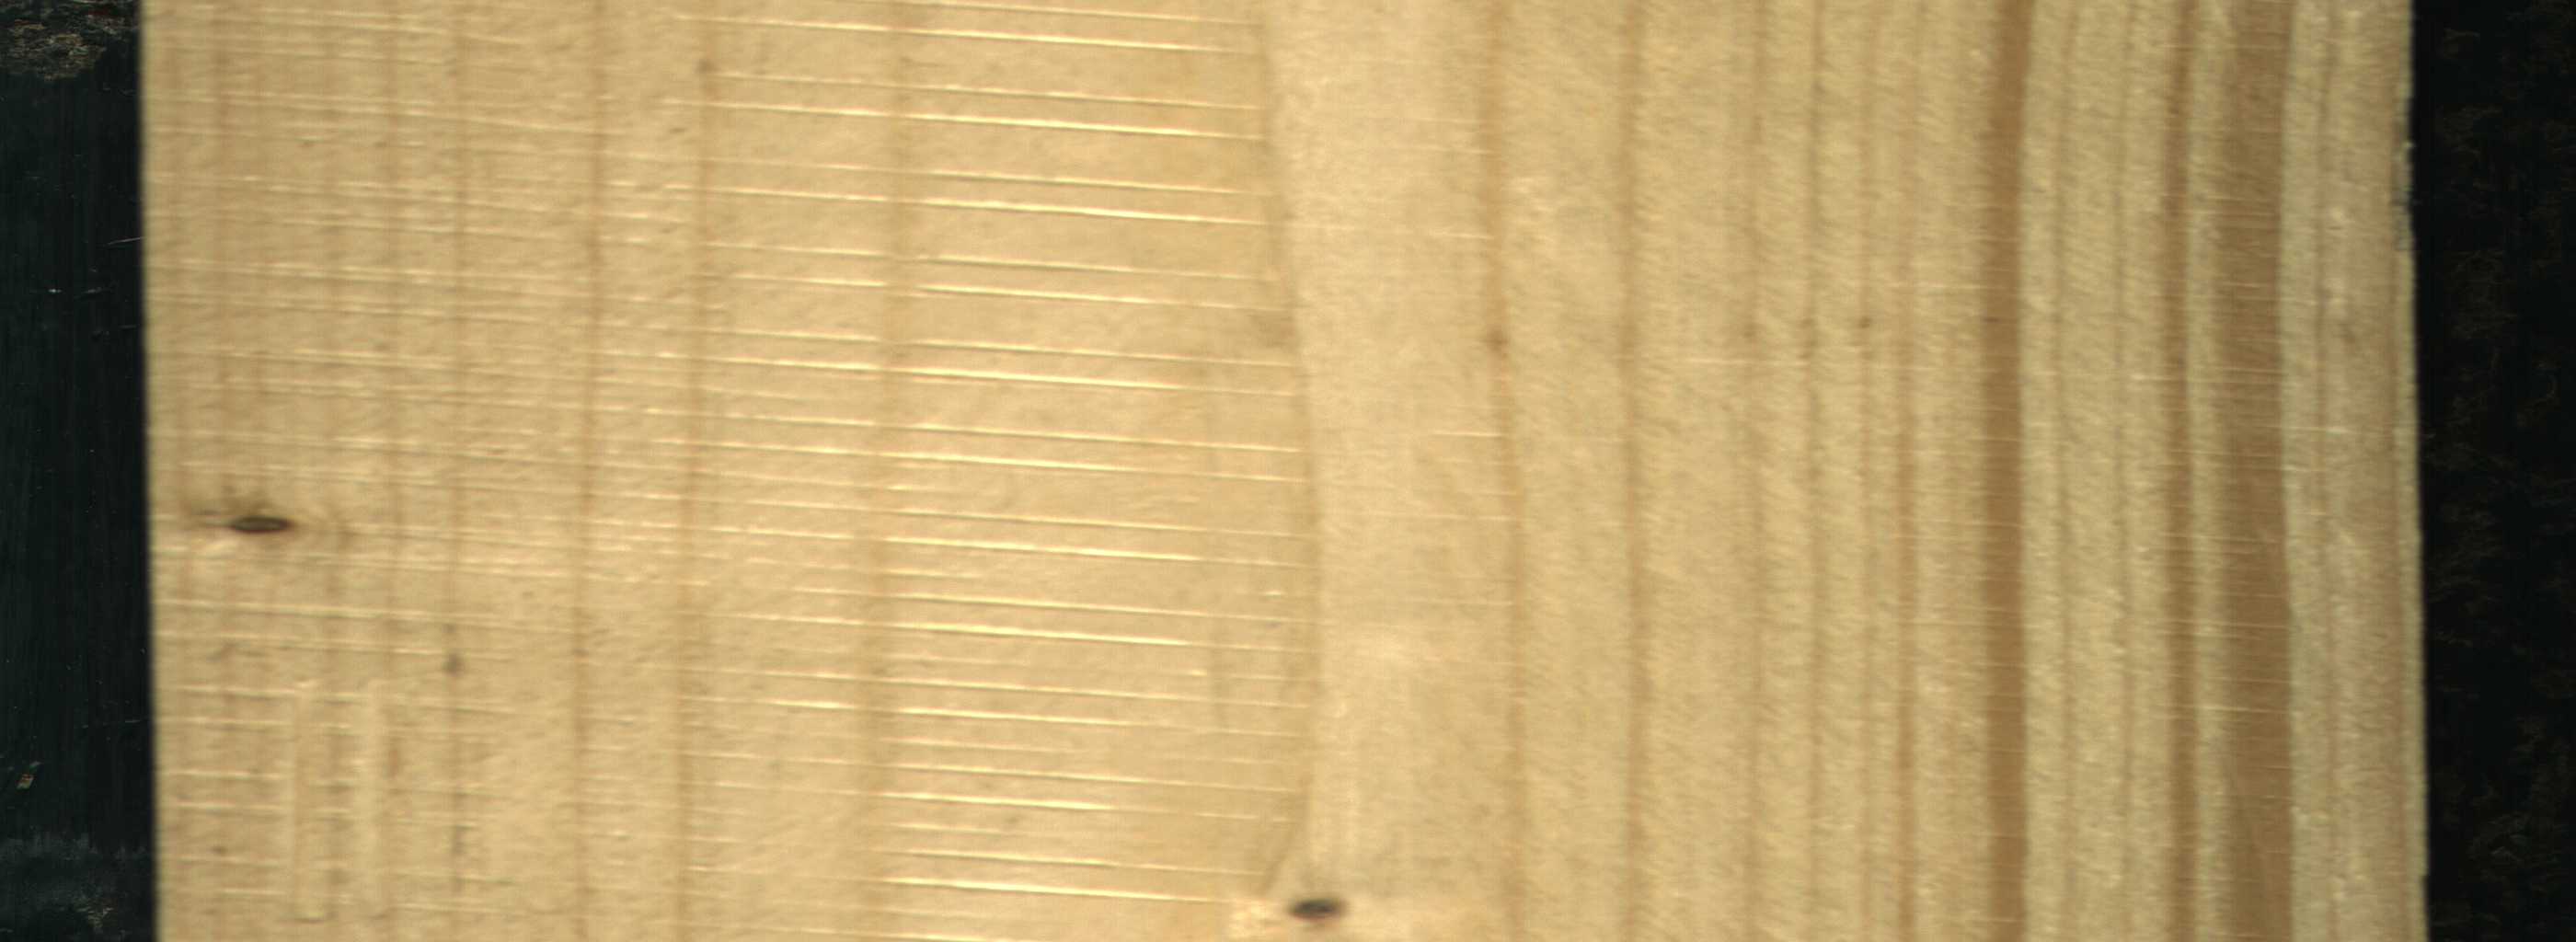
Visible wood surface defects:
Quartzity
Quartzity
Quartzity
Quartzity
Live_Knot
Live_Knot